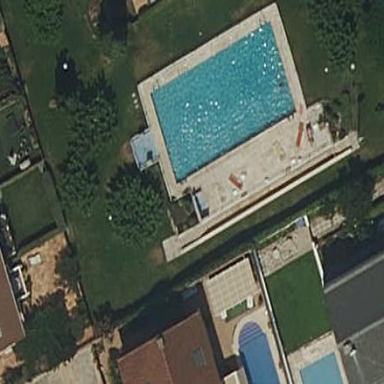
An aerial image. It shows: Swimming pool located in leisure land.